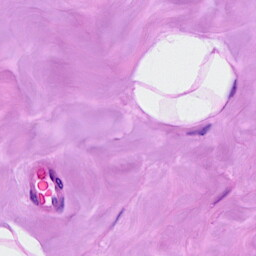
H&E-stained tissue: Breast